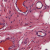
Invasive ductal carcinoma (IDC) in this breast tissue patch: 0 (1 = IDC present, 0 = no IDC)